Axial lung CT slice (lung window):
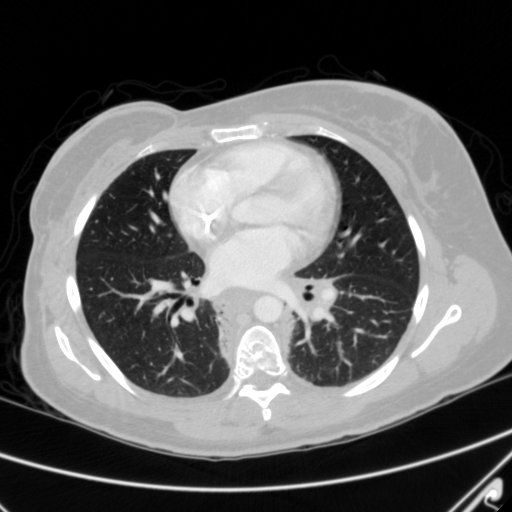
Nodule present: no